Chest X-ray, PA view. Patient: 47 years old, sex M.
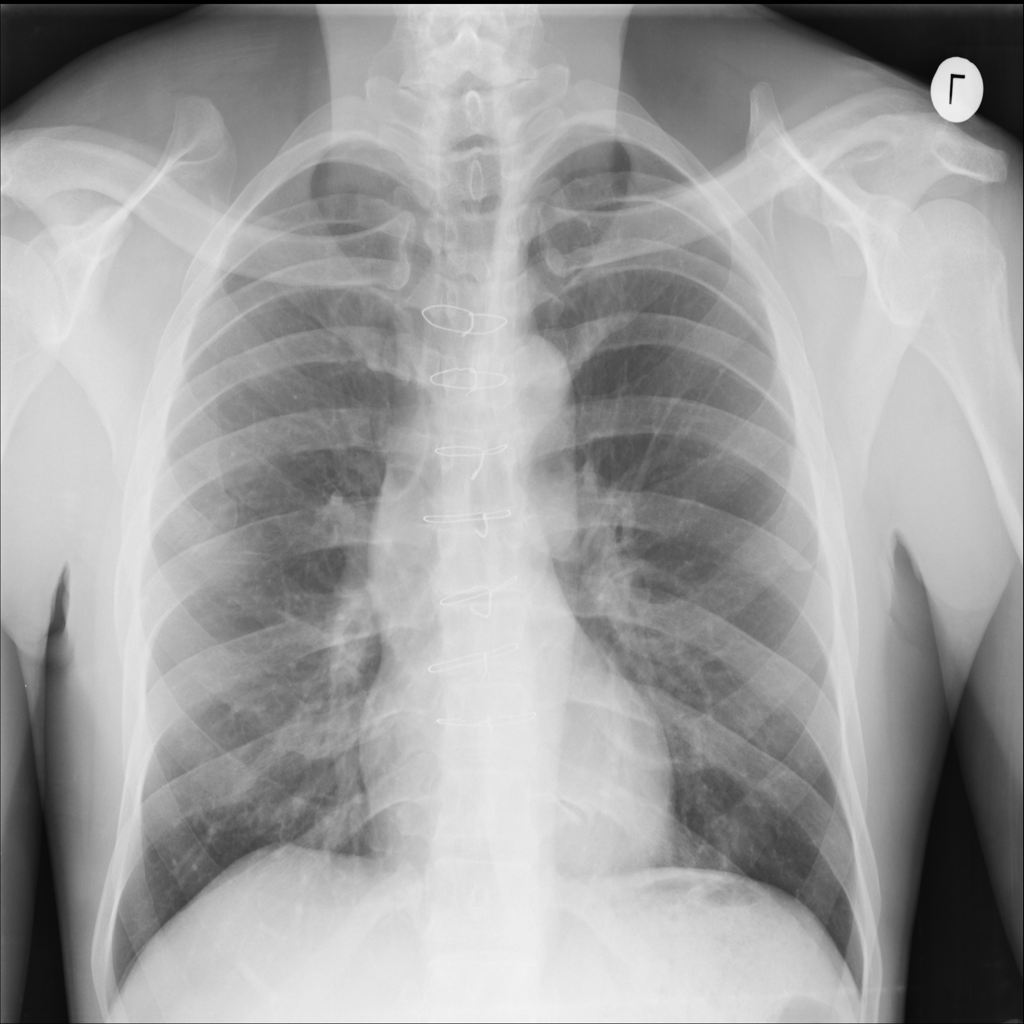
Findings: No Finding